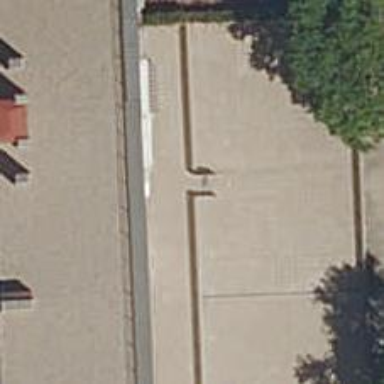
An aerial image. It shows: Retaining wall.